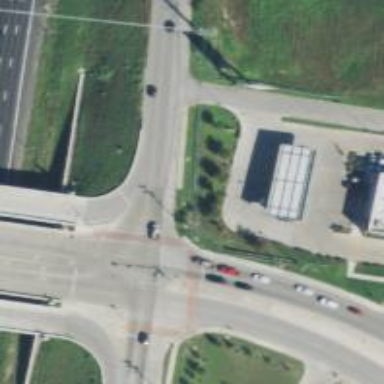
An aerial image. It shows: Secondary link road.